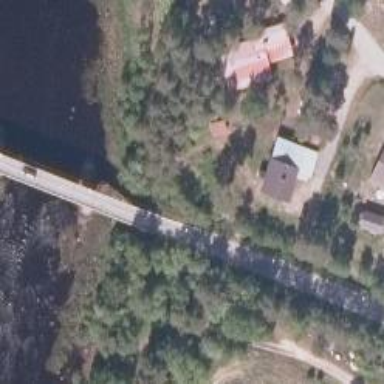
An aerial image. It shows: Abandoned railway bridge over tertiary road.